Question: This is a question about organising lots of images in a web project. Say you had the following two icons in a web project that represeneted, for example, a product selected or a product not selected:

What would you name them?
Seems a simple question, but I suspect naming images is something of an art.
For example:
- : Seems fair enough but what if you want to replace the star at a later date with a circle say. Then your name is misleading so you would have to rename it and then update all your css etc.- : Great for the when used for the specific action of selecting a product but what if I wanted to use the same image for a different purpose. Then the name is confusing and too specific.- Should the image size be part of the image name? eg. someImage_16.png
What is the best naming convention you have found for naming images?
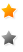
Answer: You're asking for a naming convention that predicts future attributes and applications of the file so that you never have to update the file name. That is impossible. You have to rely on your own intuition when you initially name the files.
There is no way around it. If you end up changing either a file or it's application so drastically that the file name no longer accurately reflects its use, then you will either need to keep the misleading name or replace it throughout your files.
Most decent text editors should be able to easily do the latter across multiple files.
The only alternative is to assign names which are not descriptive from the start, which is obviously not a good idea.
Listen to and look into sprites, or if you're averse to sprites, do it the way said for the reasons given.